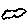
Label: cloud